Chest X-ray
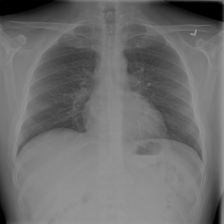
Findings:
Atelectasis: negative
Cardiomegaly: negative
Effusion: negative
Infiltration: negative
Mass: negative
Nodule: negative
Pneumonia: negative
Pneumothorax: negative
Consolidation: negative
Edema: negative
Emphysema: negative
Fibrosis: negative
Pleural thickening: negative
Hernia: negative